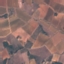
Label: PermanentCrop